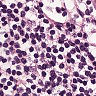
Metastatic tissue present: no